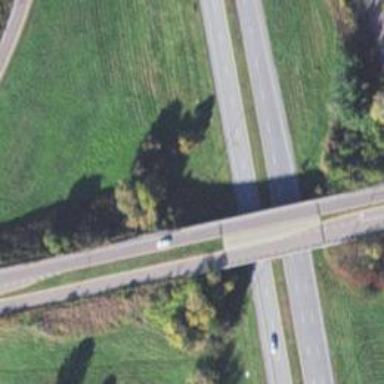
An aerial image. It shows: Bridge with asphalt surface. It is part of primary link highway.